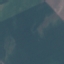
Land use / land cover: AnnualCrop